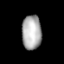
Tissue: lung
Cell type: Epithelial cells
Senescence score: 0.1744
Nuclear area (px): 660
Mean DAPI intensity: 172.642